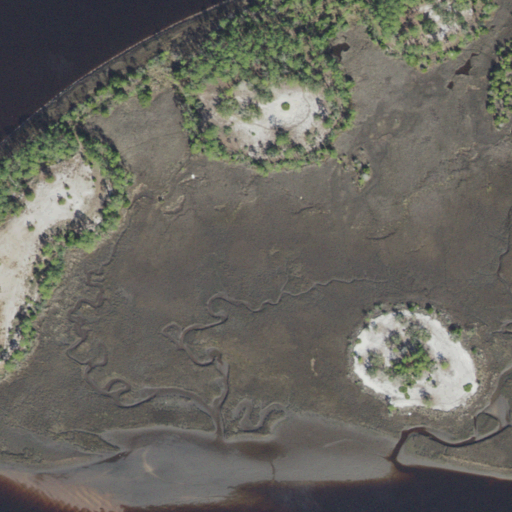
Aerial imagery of plain(s) in Florida named Teal Miller Flats containing herbaceous wetlands, open water, barren land, and woody wetlands